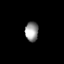
Tissue: lung
Cell type: T cells
Senescence score: 0.6068
Nuclear area (px): 256
Mean DAPI intensity: 148.434